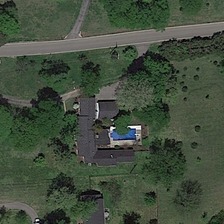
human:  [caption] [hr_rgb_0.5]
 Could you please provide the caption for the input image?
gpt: a road passes through the green ,a white car is on the side of them .

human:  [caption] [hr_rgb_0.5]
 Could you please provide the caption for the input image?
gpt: two buildings near a road are surrounded by many green trees sparsely .

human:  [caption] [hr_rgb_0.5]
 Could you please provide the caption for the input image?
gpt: the spring pool is surrounded by lush trees and houses .

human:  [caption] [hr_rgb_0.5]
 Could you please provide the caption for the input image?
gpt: two buildings near a road are surrounded by many green trees sparsely .

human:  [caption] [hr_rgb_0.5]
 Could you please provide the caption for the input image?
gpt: the spring pool is surrounded by lush trees and houses .